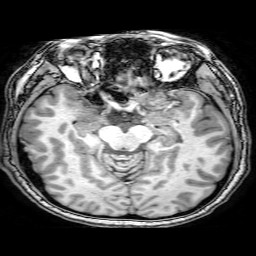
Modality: T1w
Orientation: coronal
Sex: male
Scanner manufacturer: philips
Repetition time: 0.00812 s
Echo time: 0.00371 s